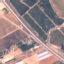
Label: Highway